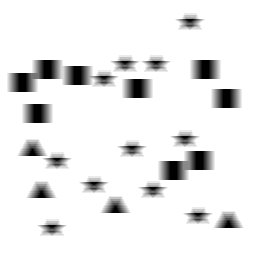
Squares: 9
Triangles: 4
Stars: 11
Total shapes: 24